Interaction volume radius: 10 \u00c5
Interaction volume height: 10 \u00c5
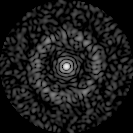
Disorder parameter: 0.8089